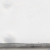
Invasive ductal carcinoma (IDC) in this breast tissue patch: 0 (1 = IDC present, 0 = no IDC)